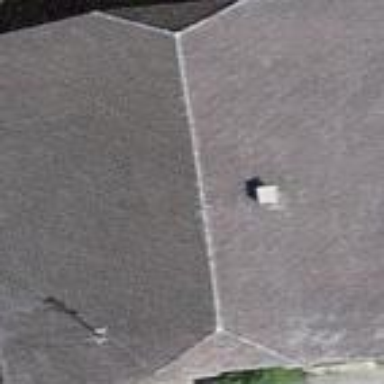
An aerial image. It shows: Farm building.